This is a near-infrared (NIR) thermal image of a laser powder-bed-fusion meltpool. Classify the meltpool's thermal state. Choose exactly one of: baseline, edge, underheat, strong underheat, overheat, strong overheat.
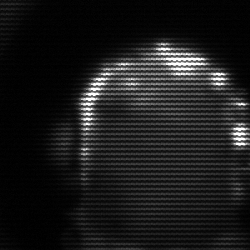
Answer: baseline